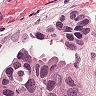
Metastatic tissue present: yes